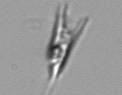
Label: Chrysochromulina_lanceolata